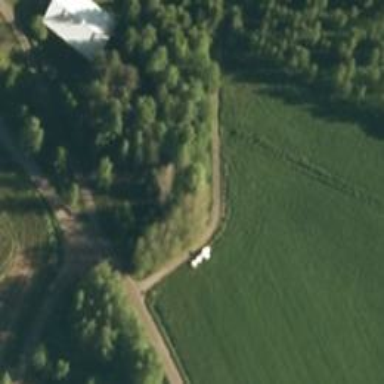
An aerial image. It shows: Track road with grade3 tracktype. It is preferred for nordic skiing.